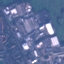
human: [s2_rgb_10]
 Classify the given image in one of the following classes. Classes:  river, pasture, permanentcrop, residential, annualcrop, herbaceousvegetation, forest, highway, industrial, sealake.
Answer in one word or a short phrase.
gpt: Industrial